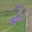
Label: 2